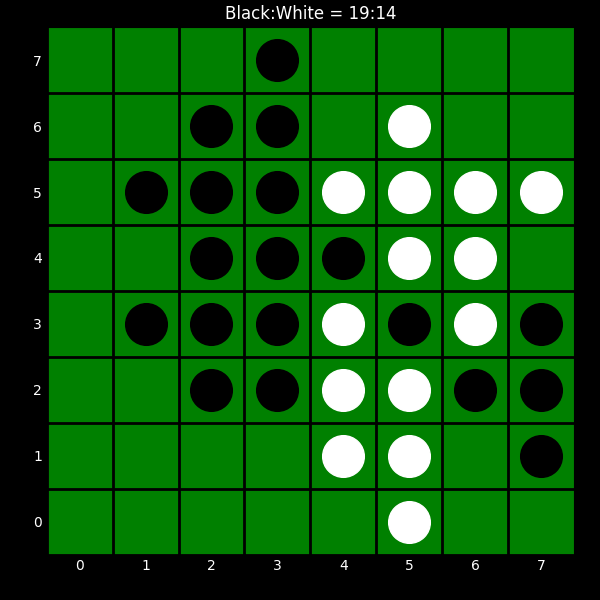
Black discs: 19
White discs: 14